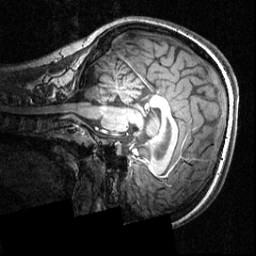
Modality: T1w
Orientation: sagittal
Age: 18
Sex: female
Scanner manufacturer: siemens
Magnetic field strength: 3.951 T
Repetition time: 1.5 s
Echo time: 0.00335 s